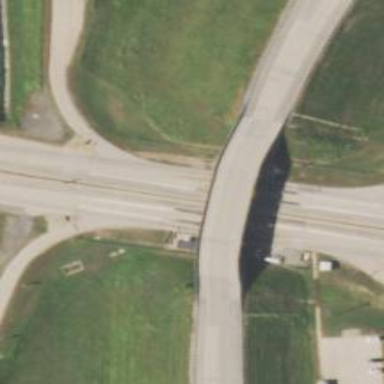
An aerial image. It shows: Toll gantry on the road.